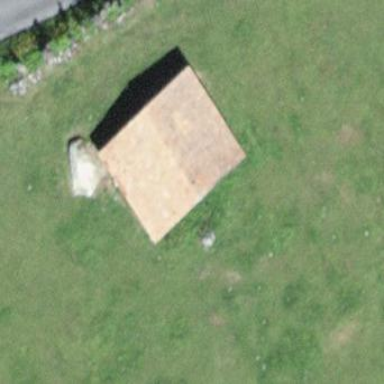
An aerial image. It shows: Barn.